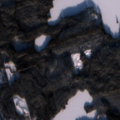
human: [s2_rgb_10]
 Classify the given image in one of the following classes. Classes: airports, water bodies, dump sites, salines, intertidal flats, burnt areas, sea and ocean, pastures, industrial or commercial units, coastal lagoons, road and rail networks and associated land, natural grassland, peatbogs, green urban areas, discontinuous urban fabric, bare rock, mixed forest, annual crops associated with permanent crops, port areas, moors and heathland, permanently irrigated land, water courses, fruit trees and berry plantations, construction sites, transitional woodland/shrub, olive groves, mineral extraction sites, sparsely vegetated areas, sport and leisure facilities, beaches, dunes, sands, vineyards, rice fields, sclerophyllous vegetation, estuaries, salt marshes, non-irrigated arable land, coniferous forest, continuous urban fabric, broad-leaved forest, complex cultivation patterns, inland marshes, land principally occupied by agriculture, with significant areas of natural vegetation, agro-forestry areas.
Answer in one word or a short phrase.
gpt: coniferous forest, transitional woodland/shrub, water bodies